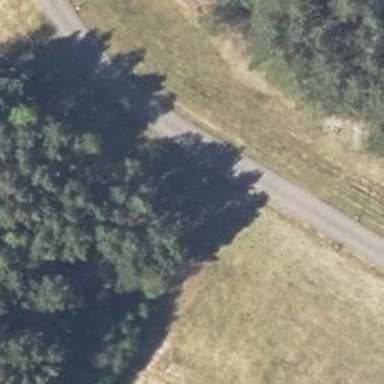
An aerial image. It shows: Service road.